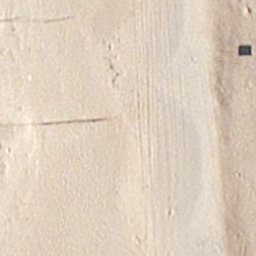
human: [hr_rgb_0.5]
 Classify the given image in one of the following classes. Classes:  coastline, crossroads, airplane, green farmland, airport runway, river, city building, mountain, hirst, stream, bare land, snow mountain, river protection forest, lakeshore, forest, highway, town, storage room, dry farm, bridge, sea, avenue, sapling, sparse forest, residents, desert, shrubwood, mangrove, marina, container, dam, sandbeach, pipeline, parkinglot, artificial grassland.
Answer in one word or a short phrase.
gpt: sandbeach